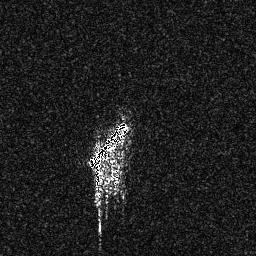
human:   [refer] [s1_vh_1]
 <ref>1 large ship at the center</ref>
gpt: <box>[[33, 46, 50, 68, 0]]</box>